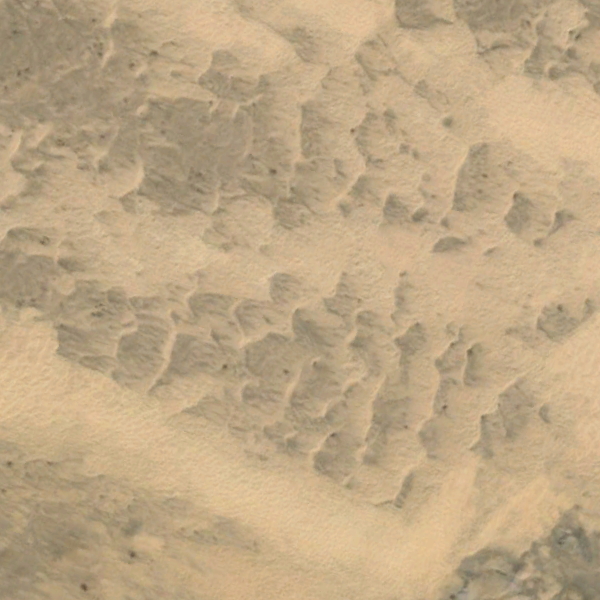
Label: Desert